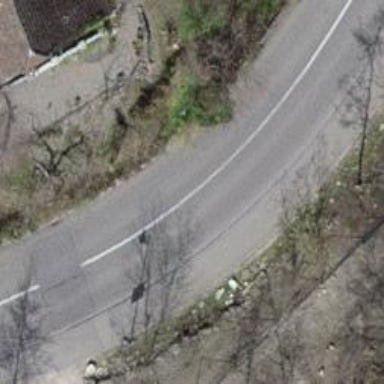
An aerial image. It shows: Asphalt sidewalk.